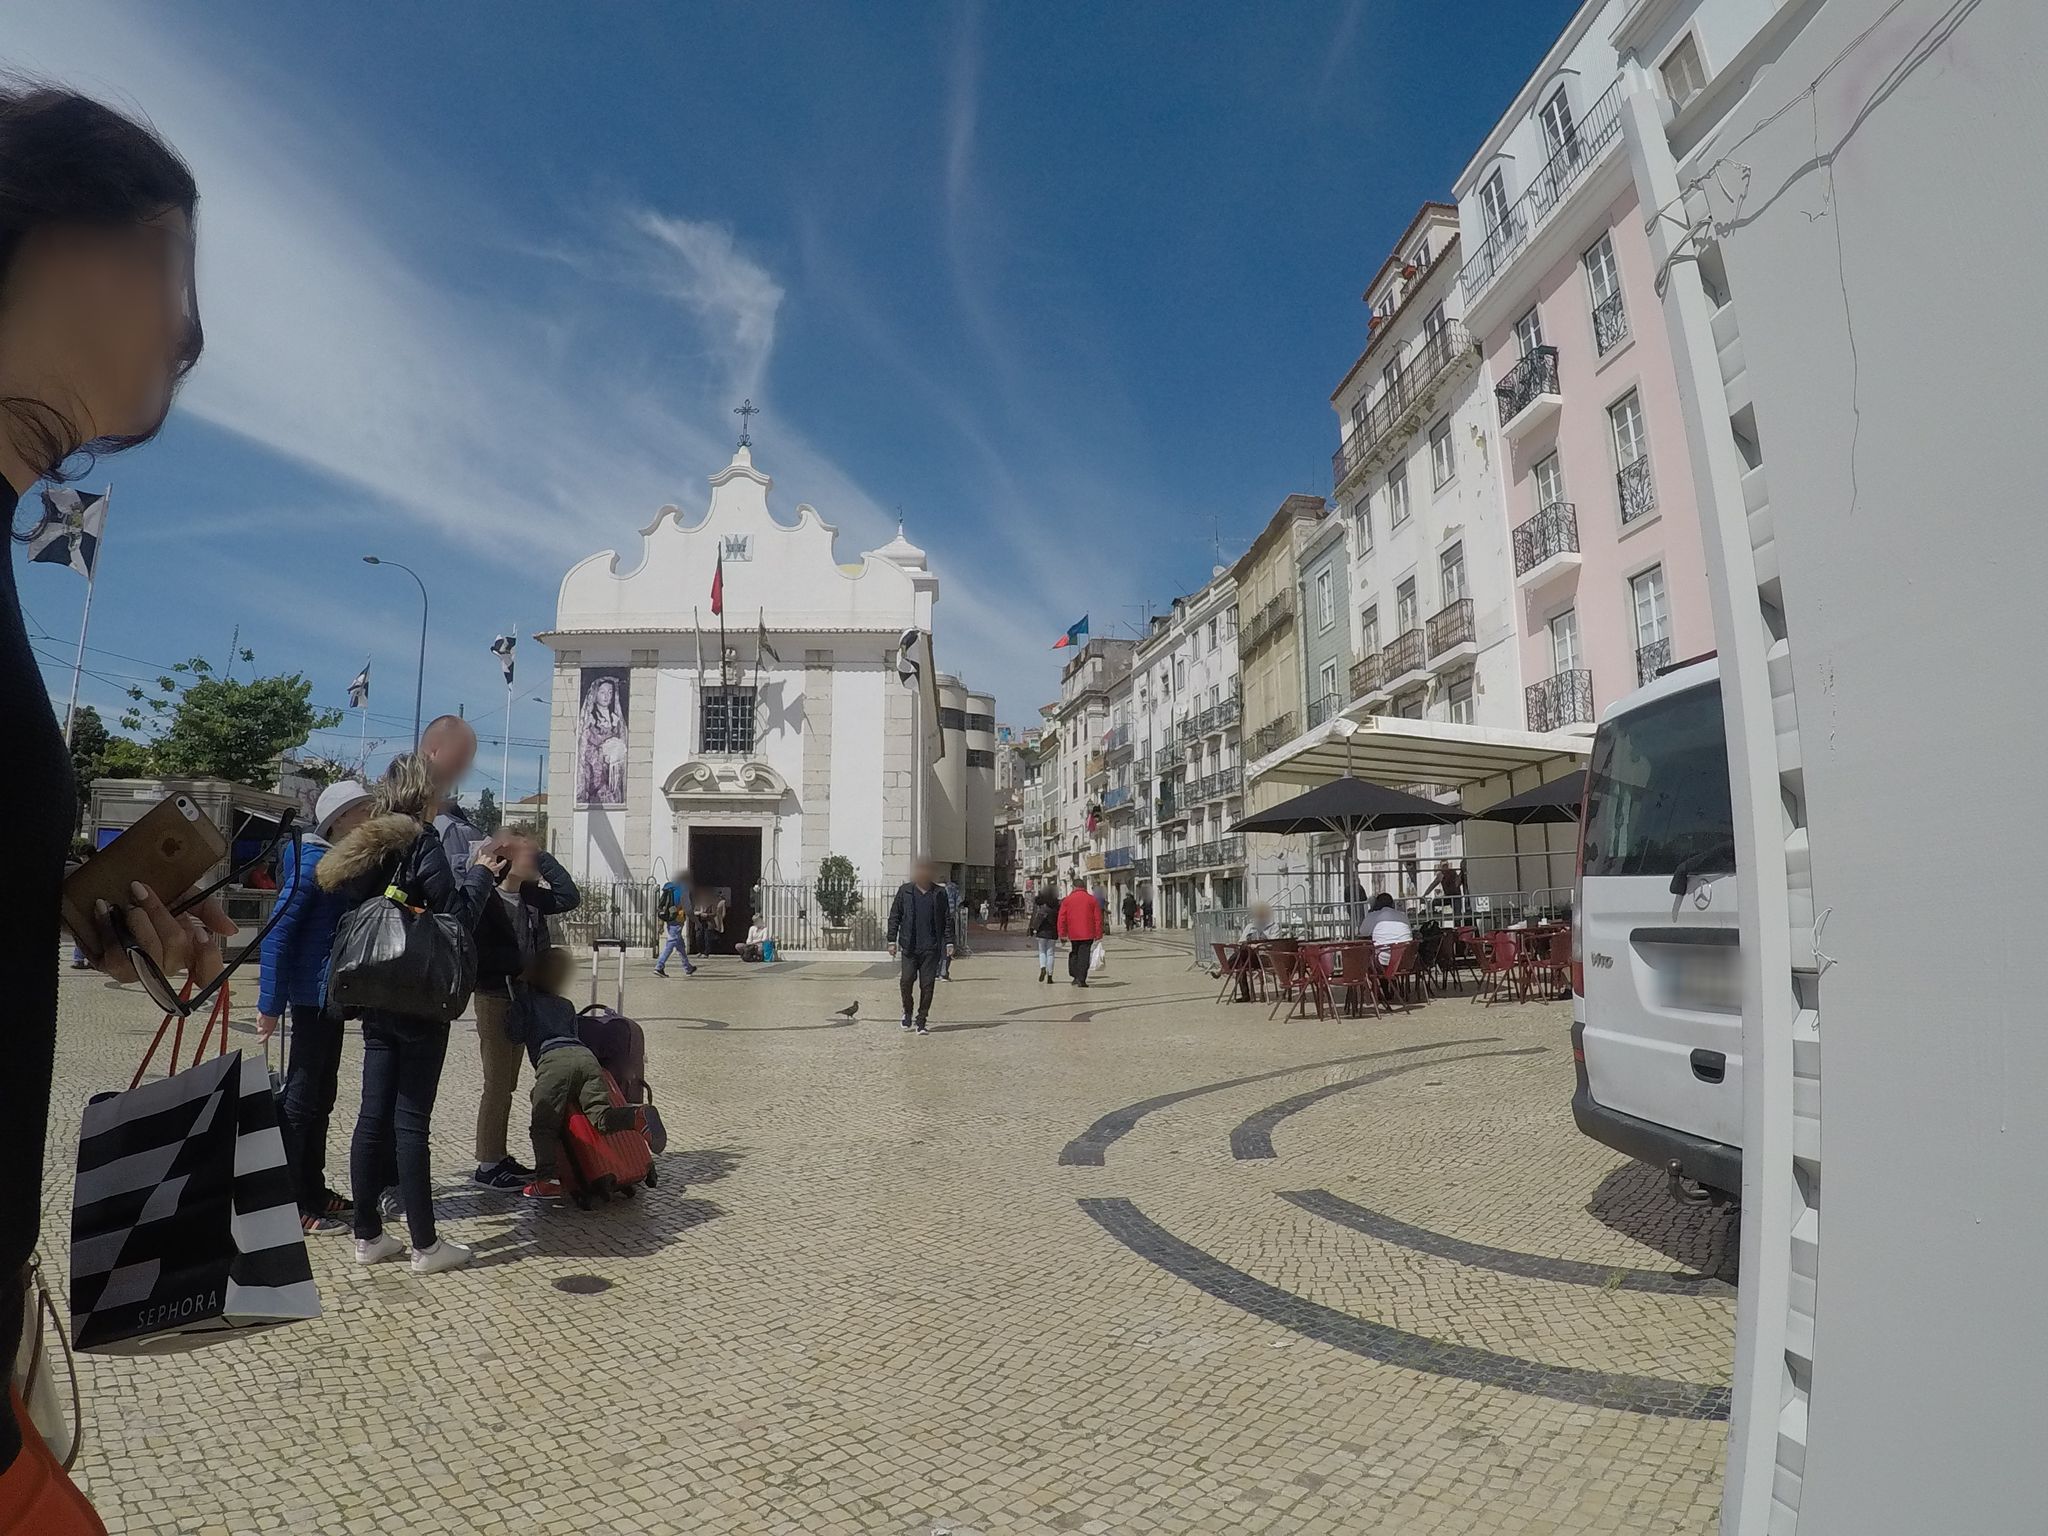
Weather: clear
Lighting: day
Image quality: good
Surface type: walking surface
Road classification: path, steps, pedestrian
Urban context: urban centre
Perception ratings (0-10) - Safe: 3.64, Lively: 9.14, Beautiful: 3.23, Boring: 9.2, Depressing: 2.13, Wealthy: 6.32